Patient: sex M, age 48
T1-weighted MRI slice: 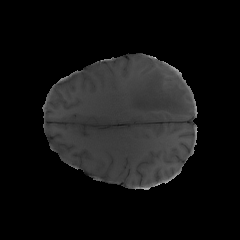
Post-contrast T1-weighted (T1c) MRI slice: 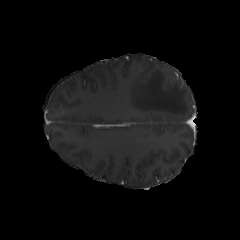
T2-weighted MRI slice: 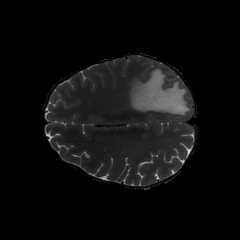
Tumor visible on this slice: yes
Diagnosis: Glioblastoma, IDH-wildtype
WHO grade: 4